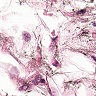
Metastatic tissue present: no